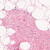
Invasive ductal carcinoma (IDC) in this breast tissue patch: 0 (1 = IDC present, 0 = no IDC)